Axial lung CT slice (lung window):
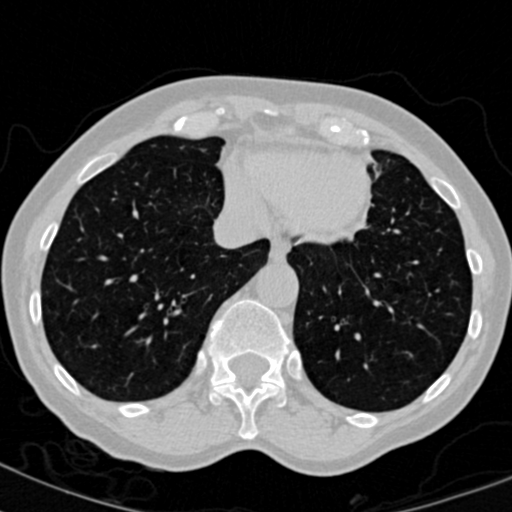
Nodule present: no